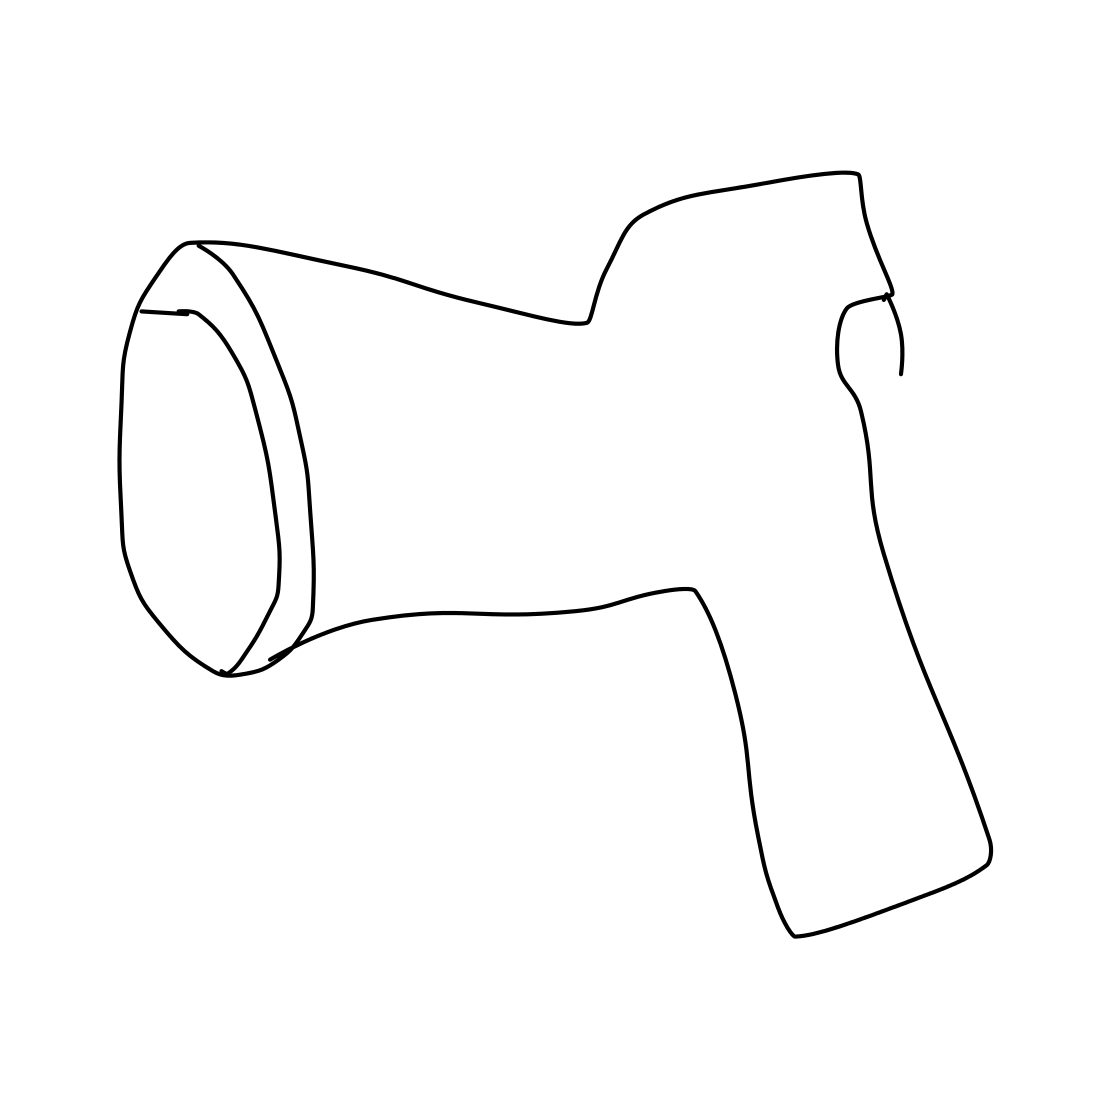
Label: megaphone